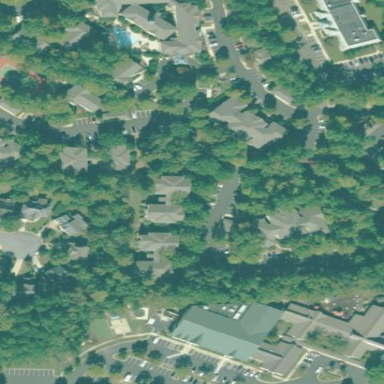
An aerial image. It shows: Residential area within neighborhood.